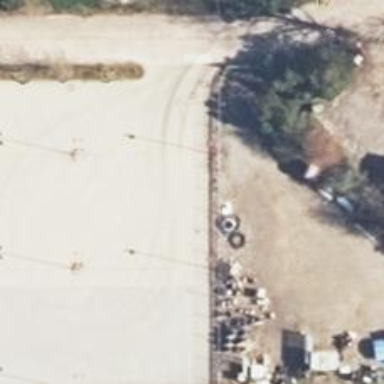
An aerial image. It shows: Paved parking aisle serving as service road.